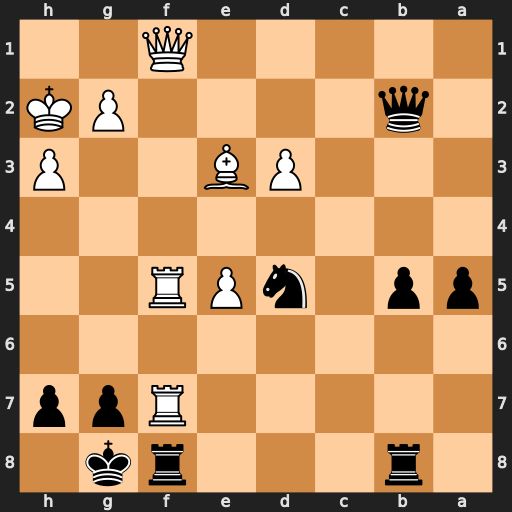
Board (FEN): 1r3rk1/5Rpp/8/pp1nPR2/8/3PB2P/1q4PK/5Q2
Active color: b
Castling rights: -
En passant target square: -
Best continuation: Rxf7 Rxf7 Qxe5+